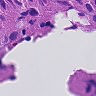
Metastatic tissue present: yes